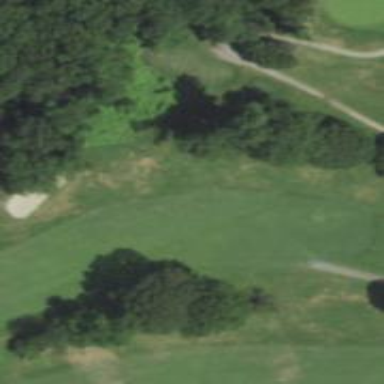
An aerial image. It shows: View of golf hole.